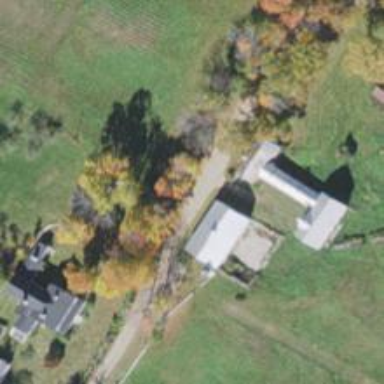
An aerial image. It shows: Historic farm.